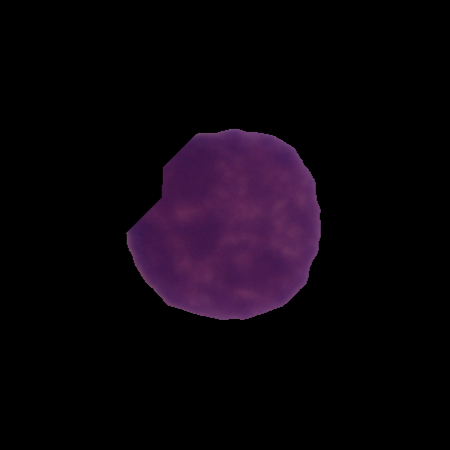
Label: healthy